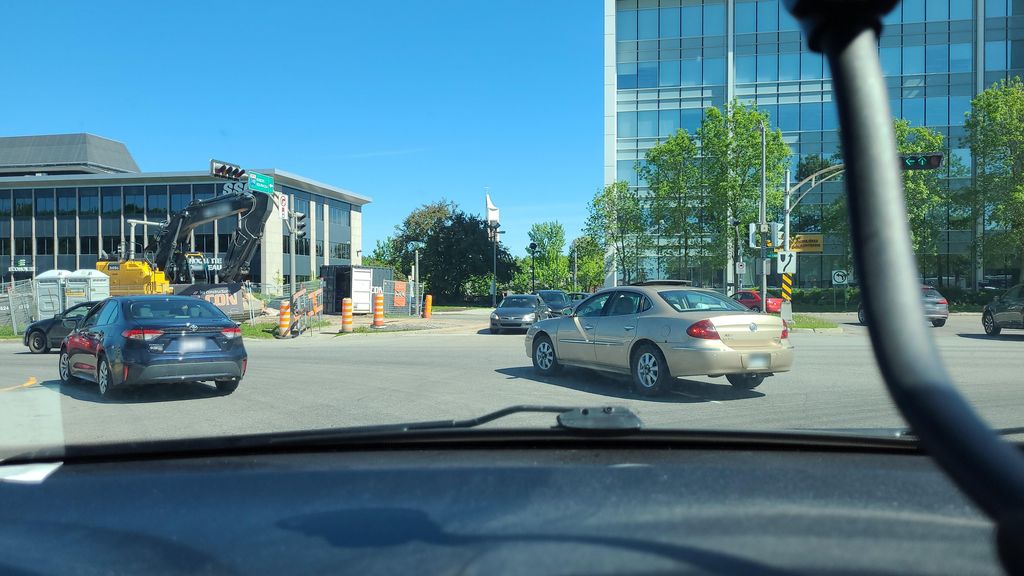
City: quebec_city